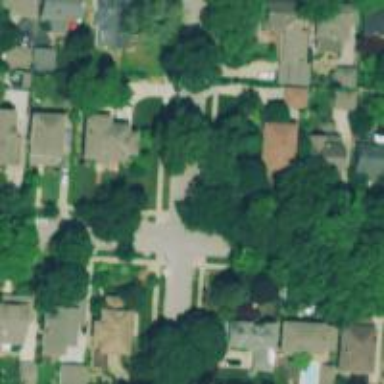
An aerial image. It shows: Neighborhood.